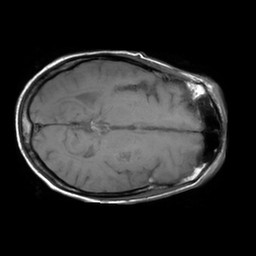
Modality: T1w
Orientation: axial
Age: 68
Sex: male
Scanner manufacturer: philips
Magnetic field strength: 3 T
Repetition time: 0.4892 s
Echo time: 0.01 s